Question: Whenever I post a link of a post from my blog on Facebook, Facebook shows the wrong author.
Screenshot:

The meta tag in my header.php has another author in it.
'''
<meta name="author" content="MYAUTHORNAME">
'''
I searched the web and tried to add this:
'''
<meta property="article:author" content="https://www.facebook.com/MYSITE" />
<meta property="article:publisher" content="https://www.facebook.com/MYSITE" />
'''
But still no effect. I don't know where the author tag on Facebook is coming from.
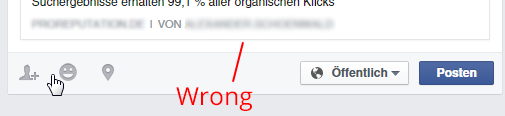
Answer: Check if you dont have a publisher meta:
'''
<meta property="article:author" content="https://www.facebook.com/fareedzakaria" />
<meta property="article:publisher" content="https://www.facebook.com/cnn" />
'''
Source: <URL>
Also check if your code is valid using this:
<URL> insert the url and press "fetch new scrape information" and see if that fixes it.